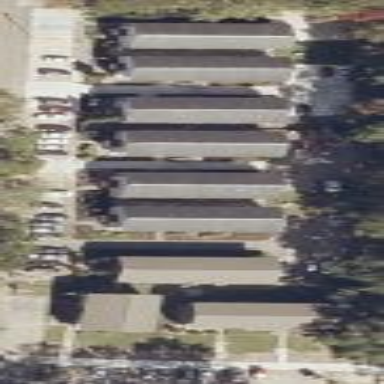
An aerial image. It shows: Residential area with apartments.